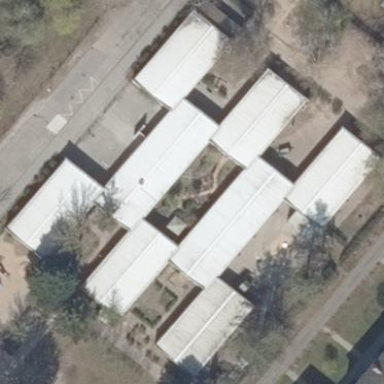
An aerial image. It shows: Kindergarten building.